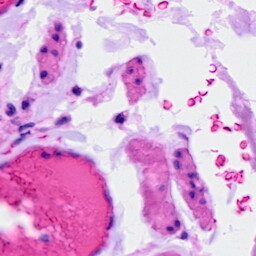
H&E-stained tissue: Ovarian